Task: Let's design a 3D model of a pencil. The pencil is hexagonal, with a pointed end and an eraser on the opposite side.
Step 135:
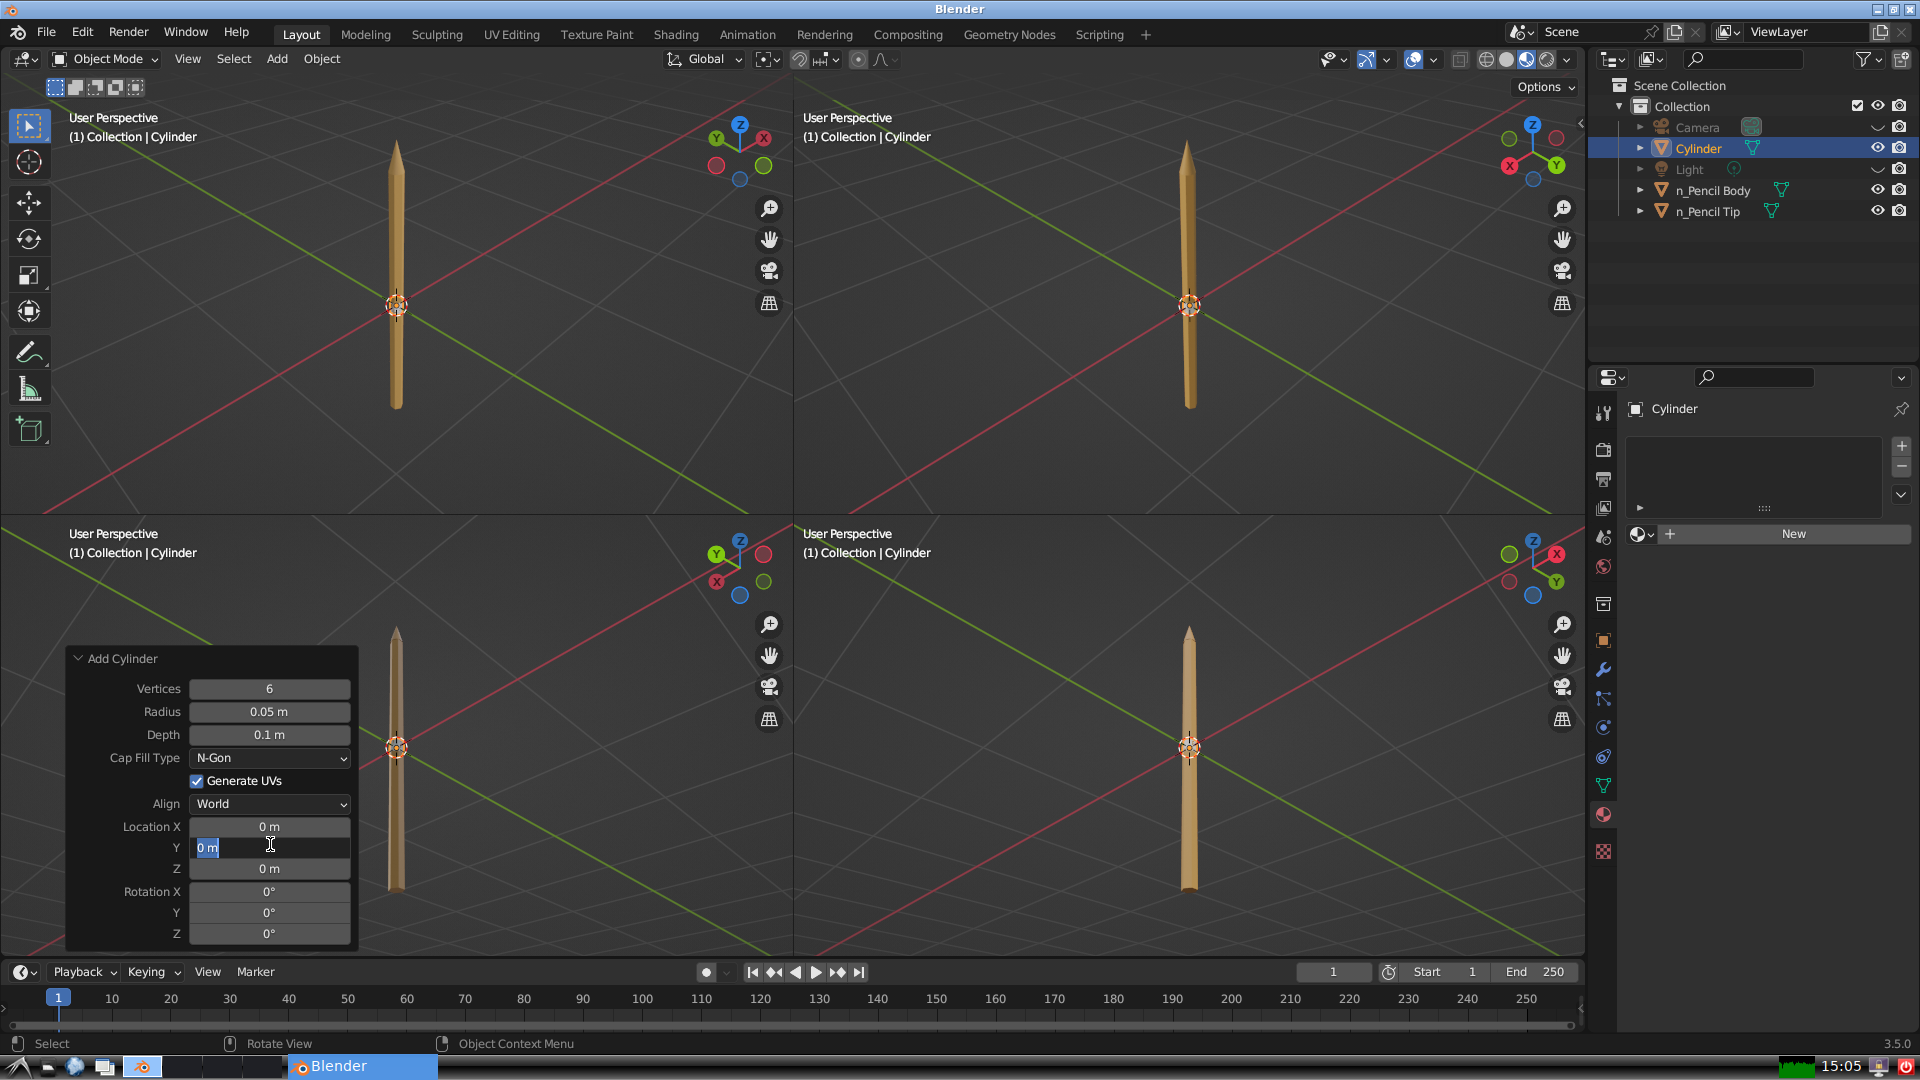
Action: input_text: 0.0